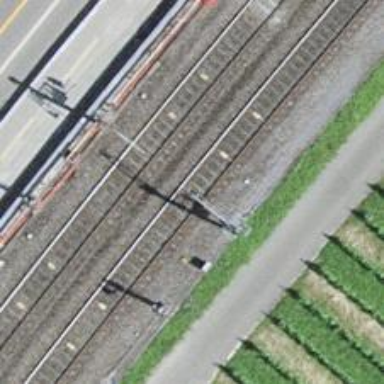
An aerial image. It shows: Railway signal.